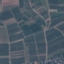
Land use / land cover class: PermanentCrop